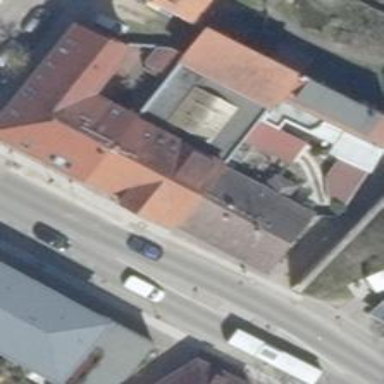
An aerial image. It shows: Furniture shop.